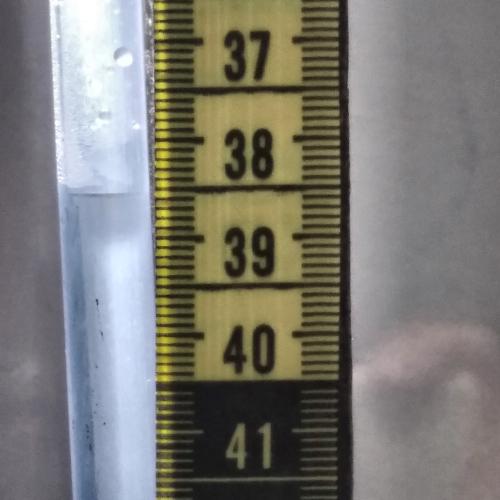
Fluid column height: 38.5 cm